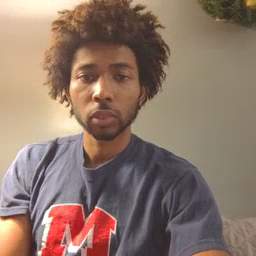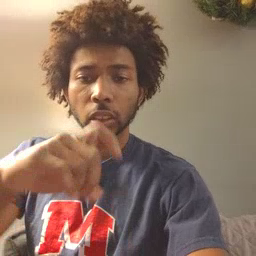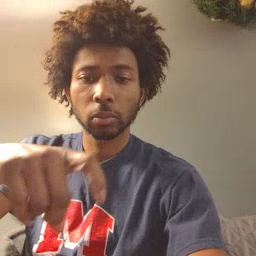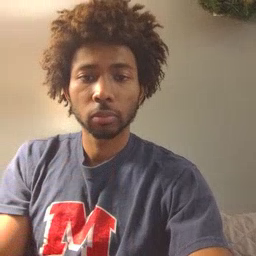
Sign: time